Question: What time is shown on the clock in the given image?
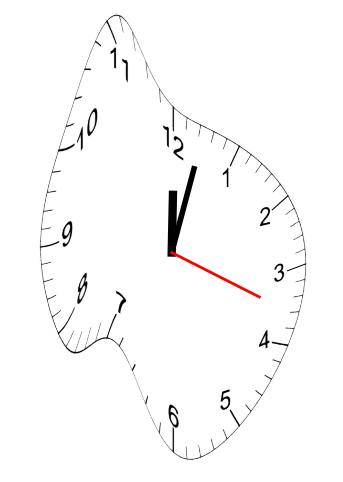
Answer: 12:02:18